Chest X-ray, PA view. Patient: 51 years old, sex F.
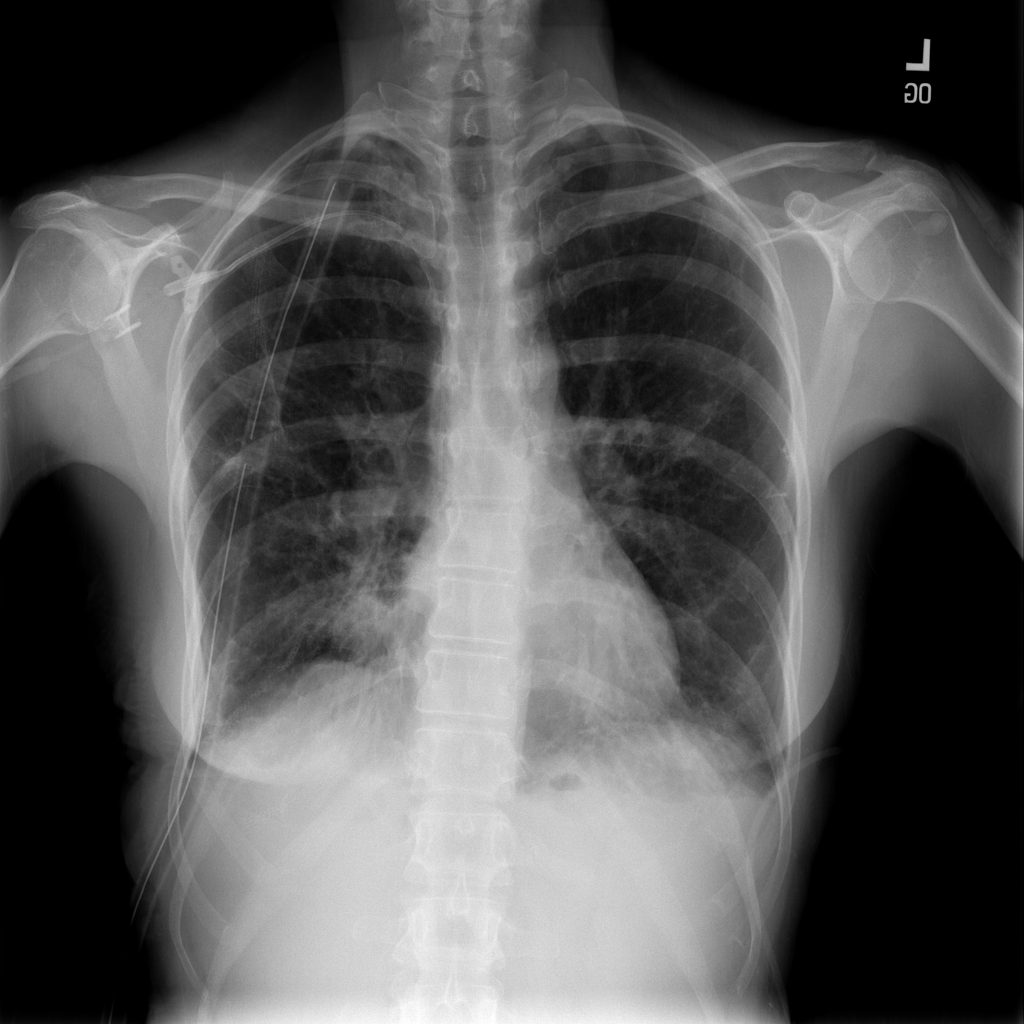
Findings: Nodule